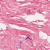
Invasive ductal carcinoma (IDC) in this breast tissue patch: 0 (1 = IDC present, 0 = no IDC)